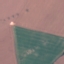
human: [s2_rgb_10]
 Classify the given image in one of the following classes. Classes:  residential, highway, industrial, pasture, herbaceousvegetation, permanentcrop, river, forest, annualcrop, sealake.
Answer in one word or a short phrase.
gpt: AnnualCrop